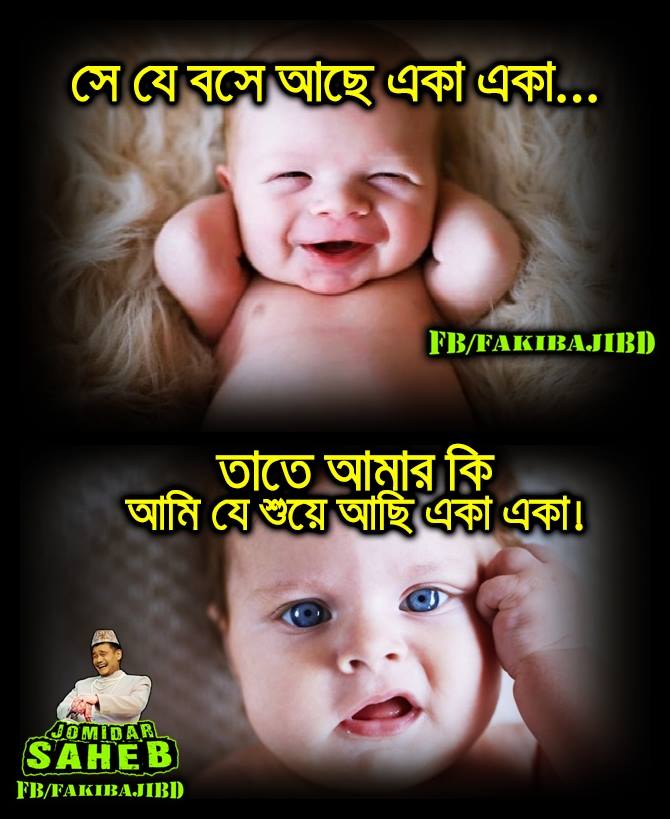
Text: সে যে বসে আছে একা একা.. তাতে আমার কি আমি যে শুয়ে আছি একা একা!
Label: Non Hate